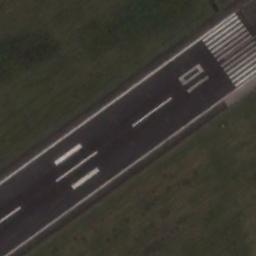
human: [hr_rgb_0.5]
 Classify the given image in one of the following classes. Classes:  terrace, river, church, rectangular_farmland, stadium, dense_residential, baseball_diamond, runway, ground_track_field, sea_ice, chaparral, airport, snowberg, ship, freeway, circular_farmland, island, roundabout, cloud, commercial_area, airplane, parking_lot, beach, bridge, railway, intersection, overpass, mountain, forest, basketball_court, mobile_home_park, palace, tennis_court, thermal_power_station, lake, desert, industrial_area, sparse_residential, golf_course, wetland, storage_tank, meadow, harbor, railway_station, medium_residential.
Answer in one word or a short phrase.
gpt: runway